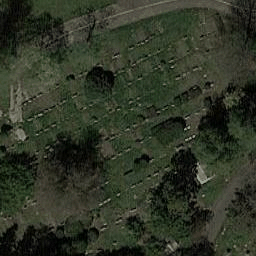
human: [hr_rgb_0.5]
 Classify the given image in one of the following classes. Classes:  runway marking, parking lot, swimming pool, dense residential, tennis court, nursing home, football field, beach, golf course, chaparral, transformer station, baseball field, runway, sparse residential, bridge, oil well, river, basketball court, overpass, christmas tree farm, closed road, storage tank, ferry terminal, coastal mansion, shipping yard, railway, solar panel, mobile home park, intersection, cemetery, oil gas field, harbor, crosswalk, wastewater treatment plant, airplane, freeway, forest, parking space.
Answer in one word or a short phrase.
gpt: cemetery